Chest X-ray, AP view. Patient: 40 years old, sex F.
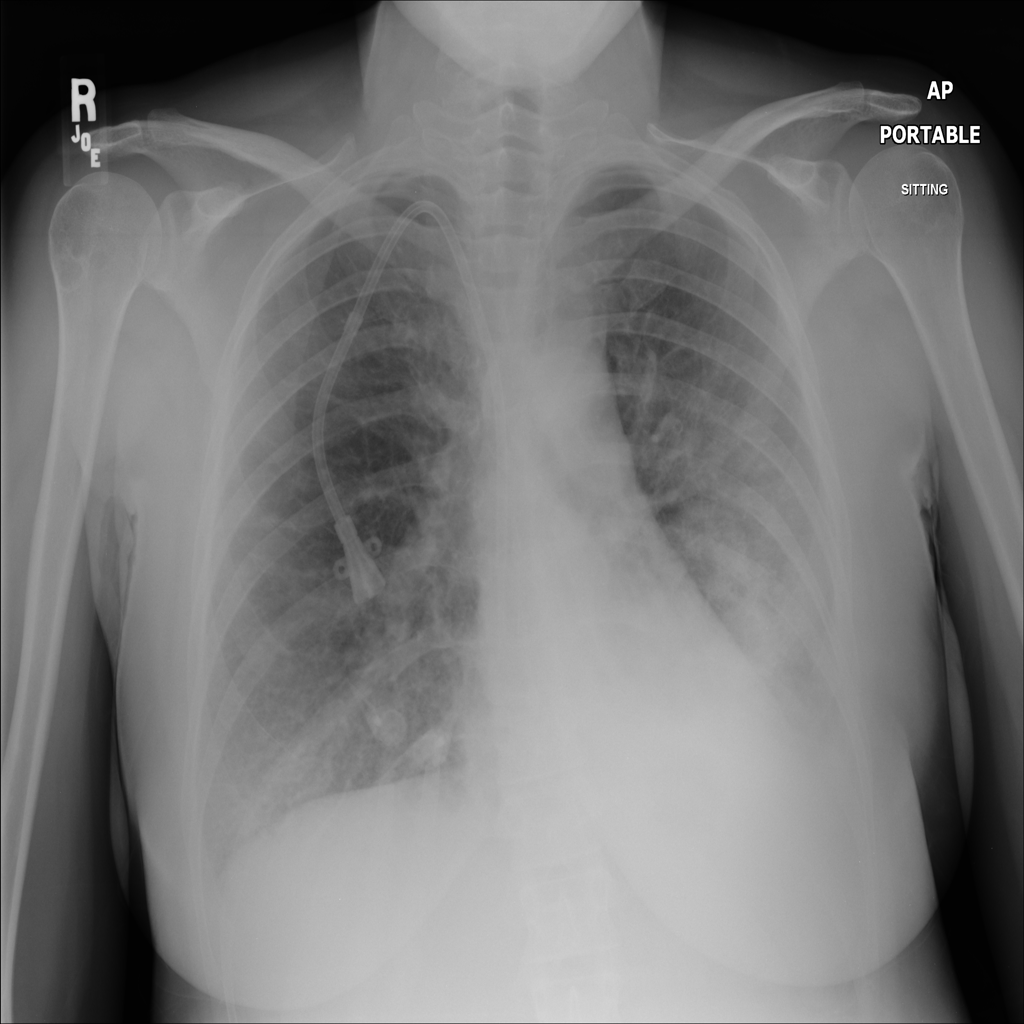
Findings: Edema, Infiltration, Pneumonia